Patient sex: M
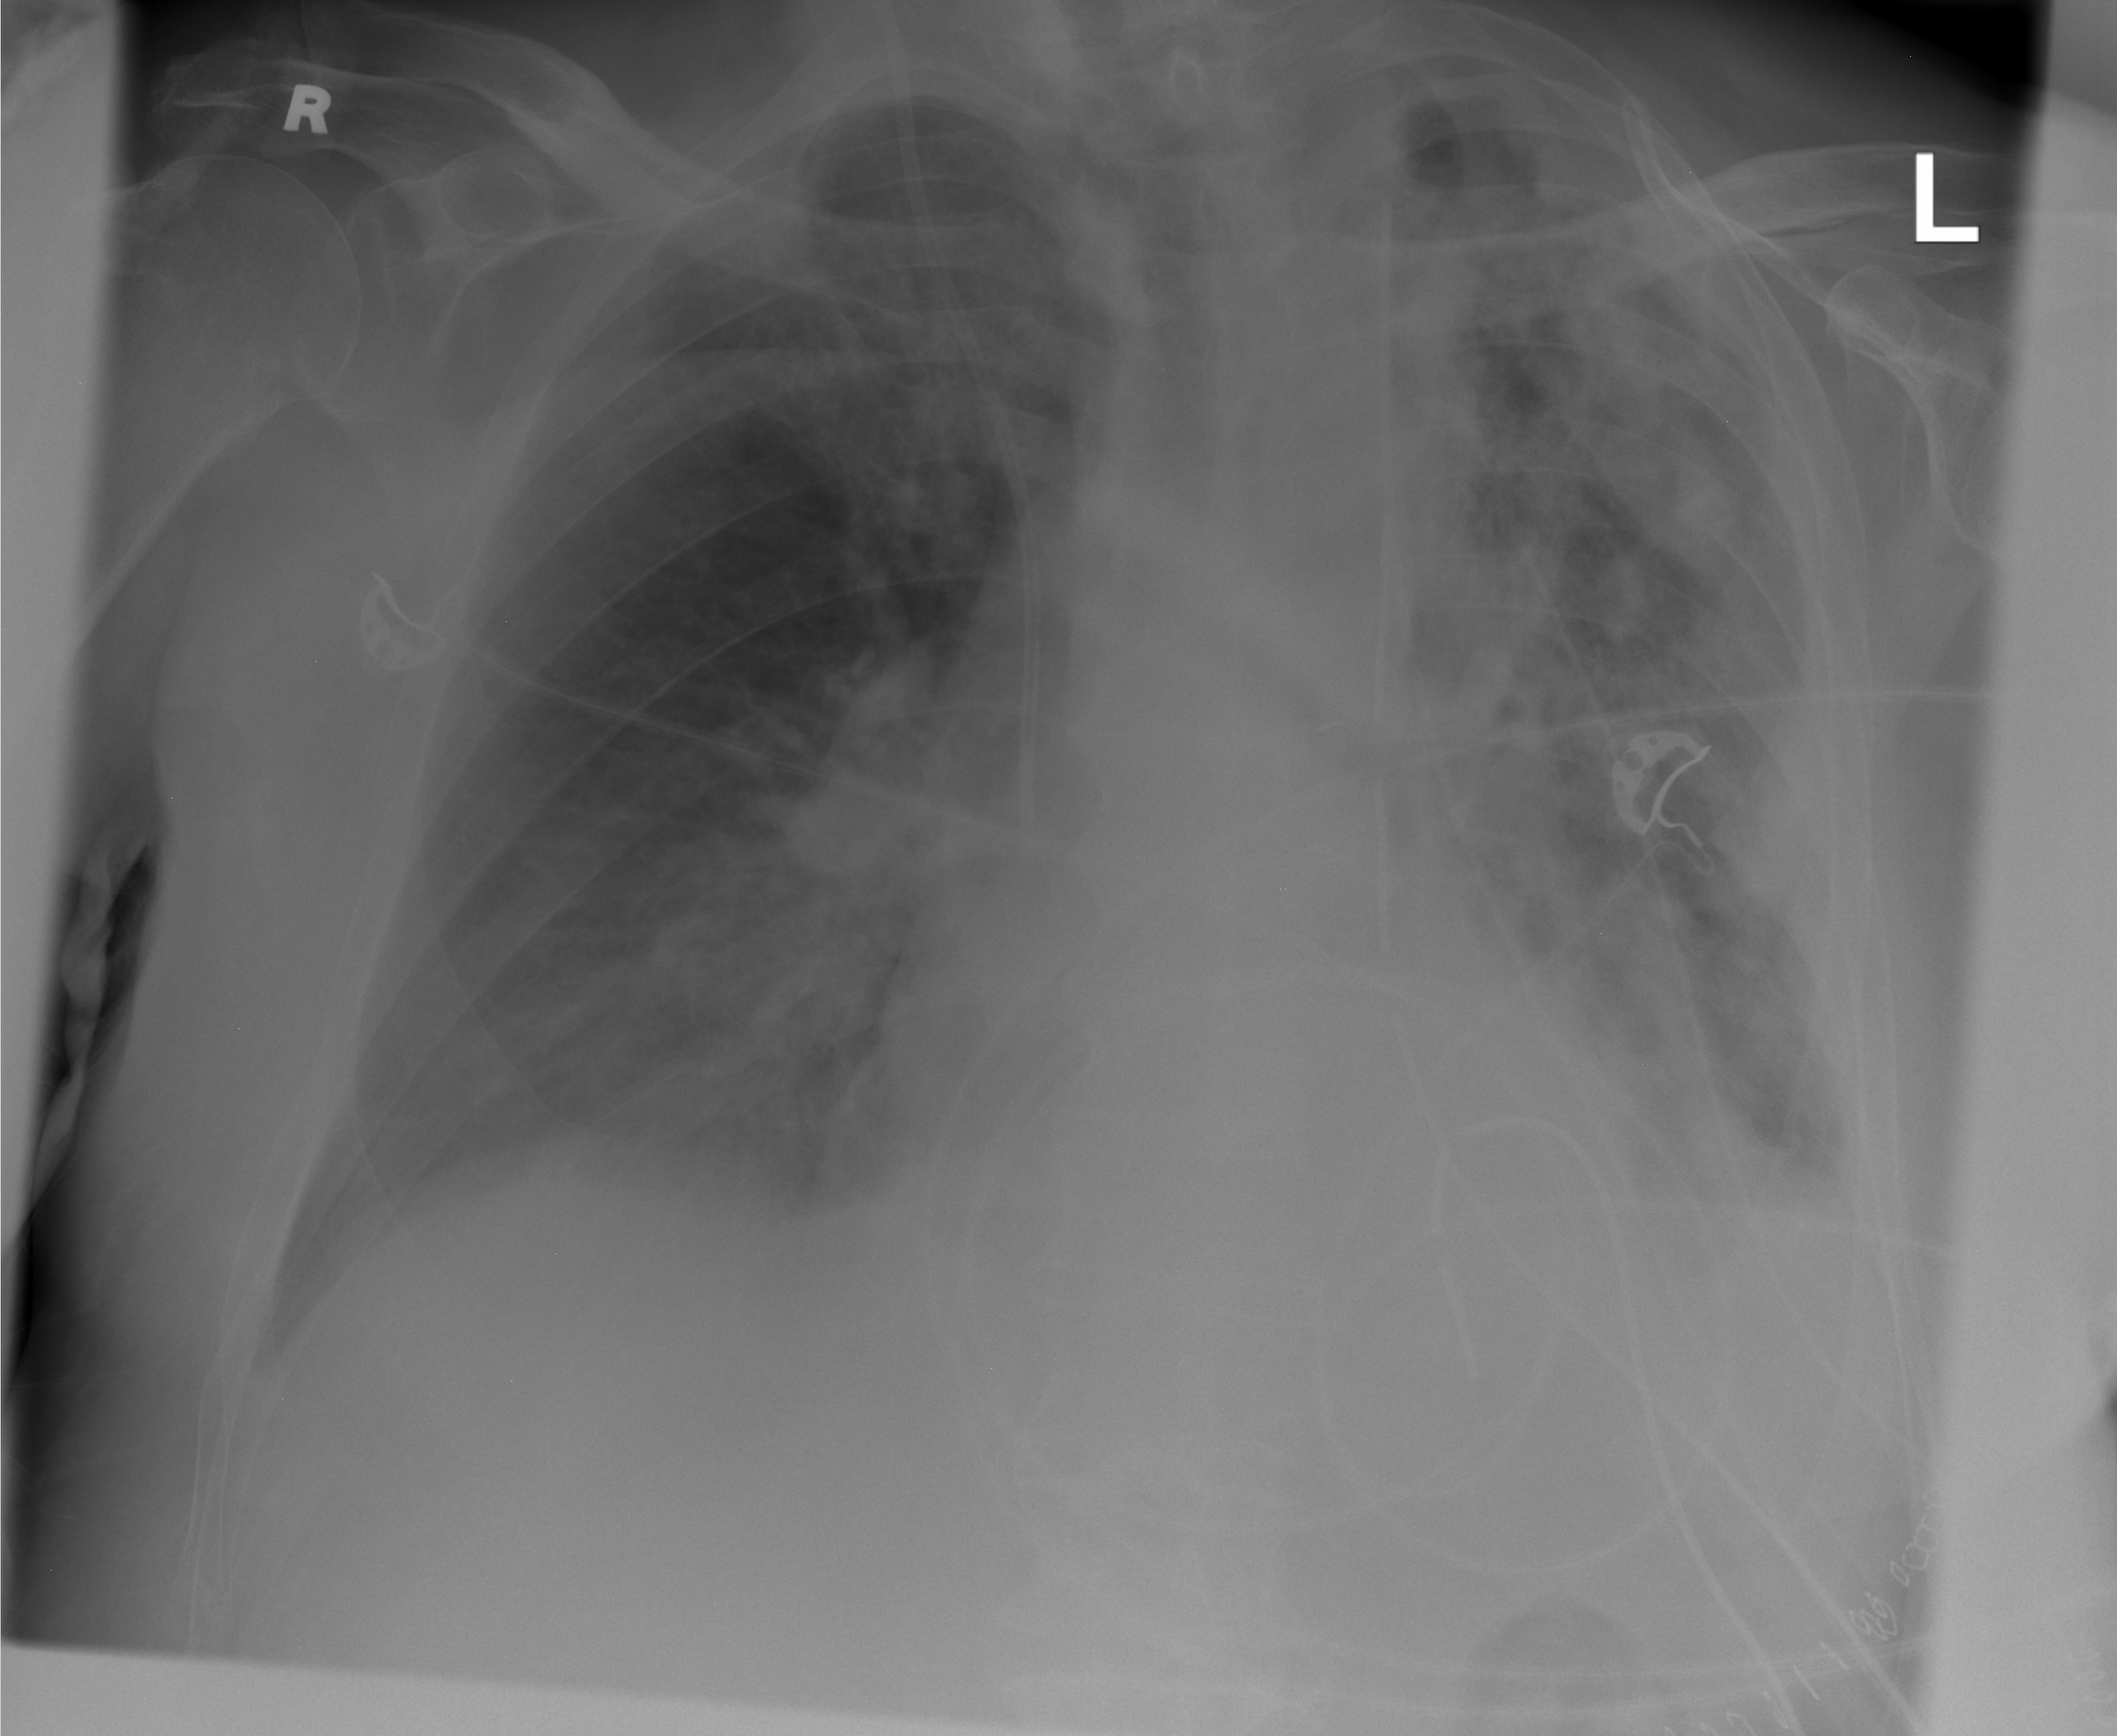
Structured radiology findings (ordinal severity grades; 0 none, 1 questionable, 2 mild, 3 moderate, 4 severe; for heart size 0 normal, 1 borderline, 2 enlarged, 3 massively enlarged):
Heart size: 1
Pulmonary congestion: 2
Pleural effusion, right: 2
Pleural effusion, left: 3
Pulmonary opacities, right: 2
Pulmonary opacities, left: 3
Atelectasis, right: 2
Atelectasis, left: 3